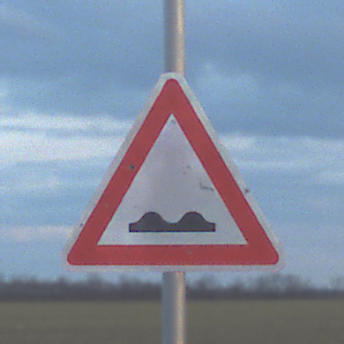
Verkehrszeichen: UnebeneFahrbahn
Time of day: SunriseSunset
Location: Outdoor (Nature)
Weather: PartlyCloudy
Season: NotSpecified
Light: Natural